Question: I am measuring "hiccups" using jHiccup tool build by Azul Systems. It collects data to identify the frequency and duration of pause times (hiccups) that occur while a JVM runs a Java application. It works on JVM level and beyond ( OS,driver and etc ).
Here is the results
These results were gained on machine with SUSE SLERT 11 2.6.33 kernel PREEMPT RT, Intel i5, 4g memory. The process was running under cpu shielding ( 3 logical processors were isolated ) and with 99 priority (FIFO). I am wondering where this 57 mcs latency comes from. The application is pretty straightforward. It is network order processing system, so it parsing TCP packets feed, doing simple business logic and thats all. No GC, syncronizations, it is single threaded.
My guess is it might be a network issue e.g. blocking read? When I tryed non-blocking read with busy-waiting, I got similar results, but maybe i am doing it wrong. I have no clue where these hiccups can come from.
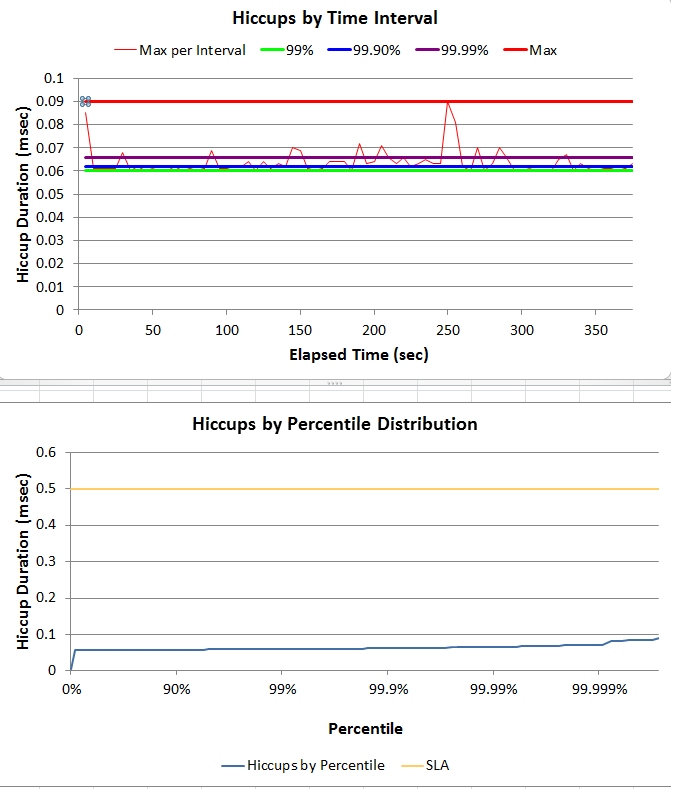
Answer: IRQ Balance will distribute the interrupt handling across your cpus. You can turn this off or control its masks so you don't get interrupted as much (Unfortunately there are two intrrupts you cannot turn off)
Logical processes on the same core can disturb each other. For best results, I would isolate a core and only use that.
Even though you have shielded the application it has many threads. For best results I have used linux to isolate a number of cores and only assign the critical threads to those cores. i.e. the other threads in the same application don't use those cores at all.
To control this, I have written this library <URL> which could be caused by the power management or Local Timer Interrupt.